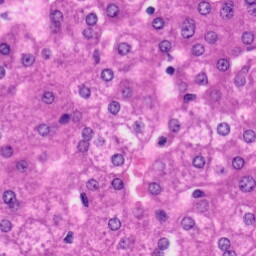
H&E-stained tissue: Liver